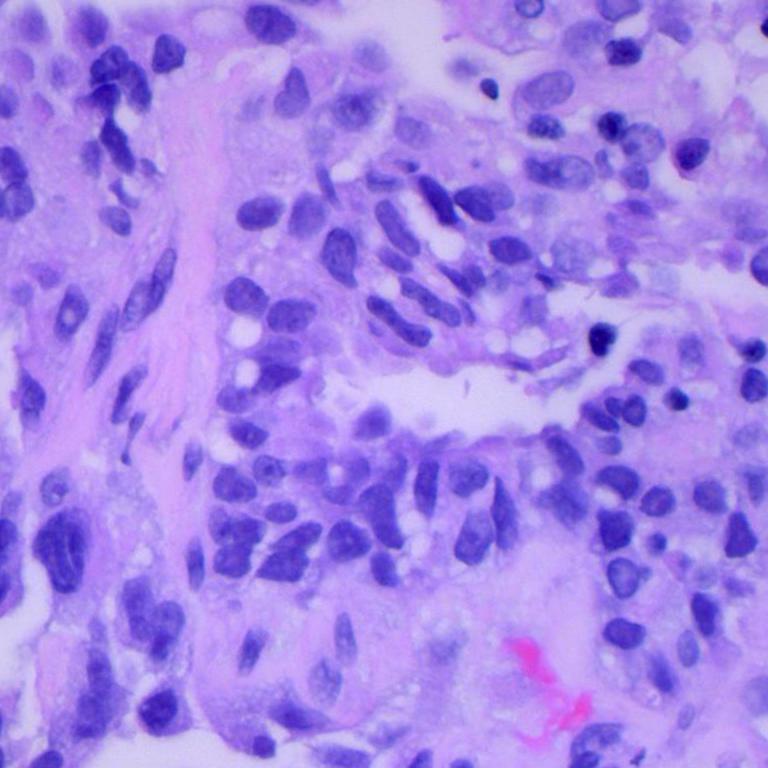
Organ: lung
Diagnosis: adenocarcinomas